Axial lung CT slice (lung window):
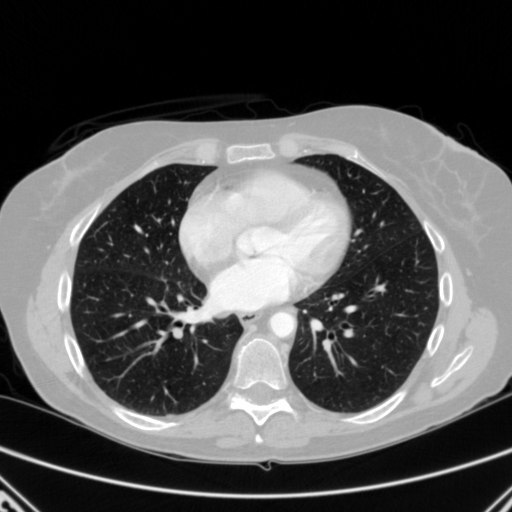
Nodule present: no